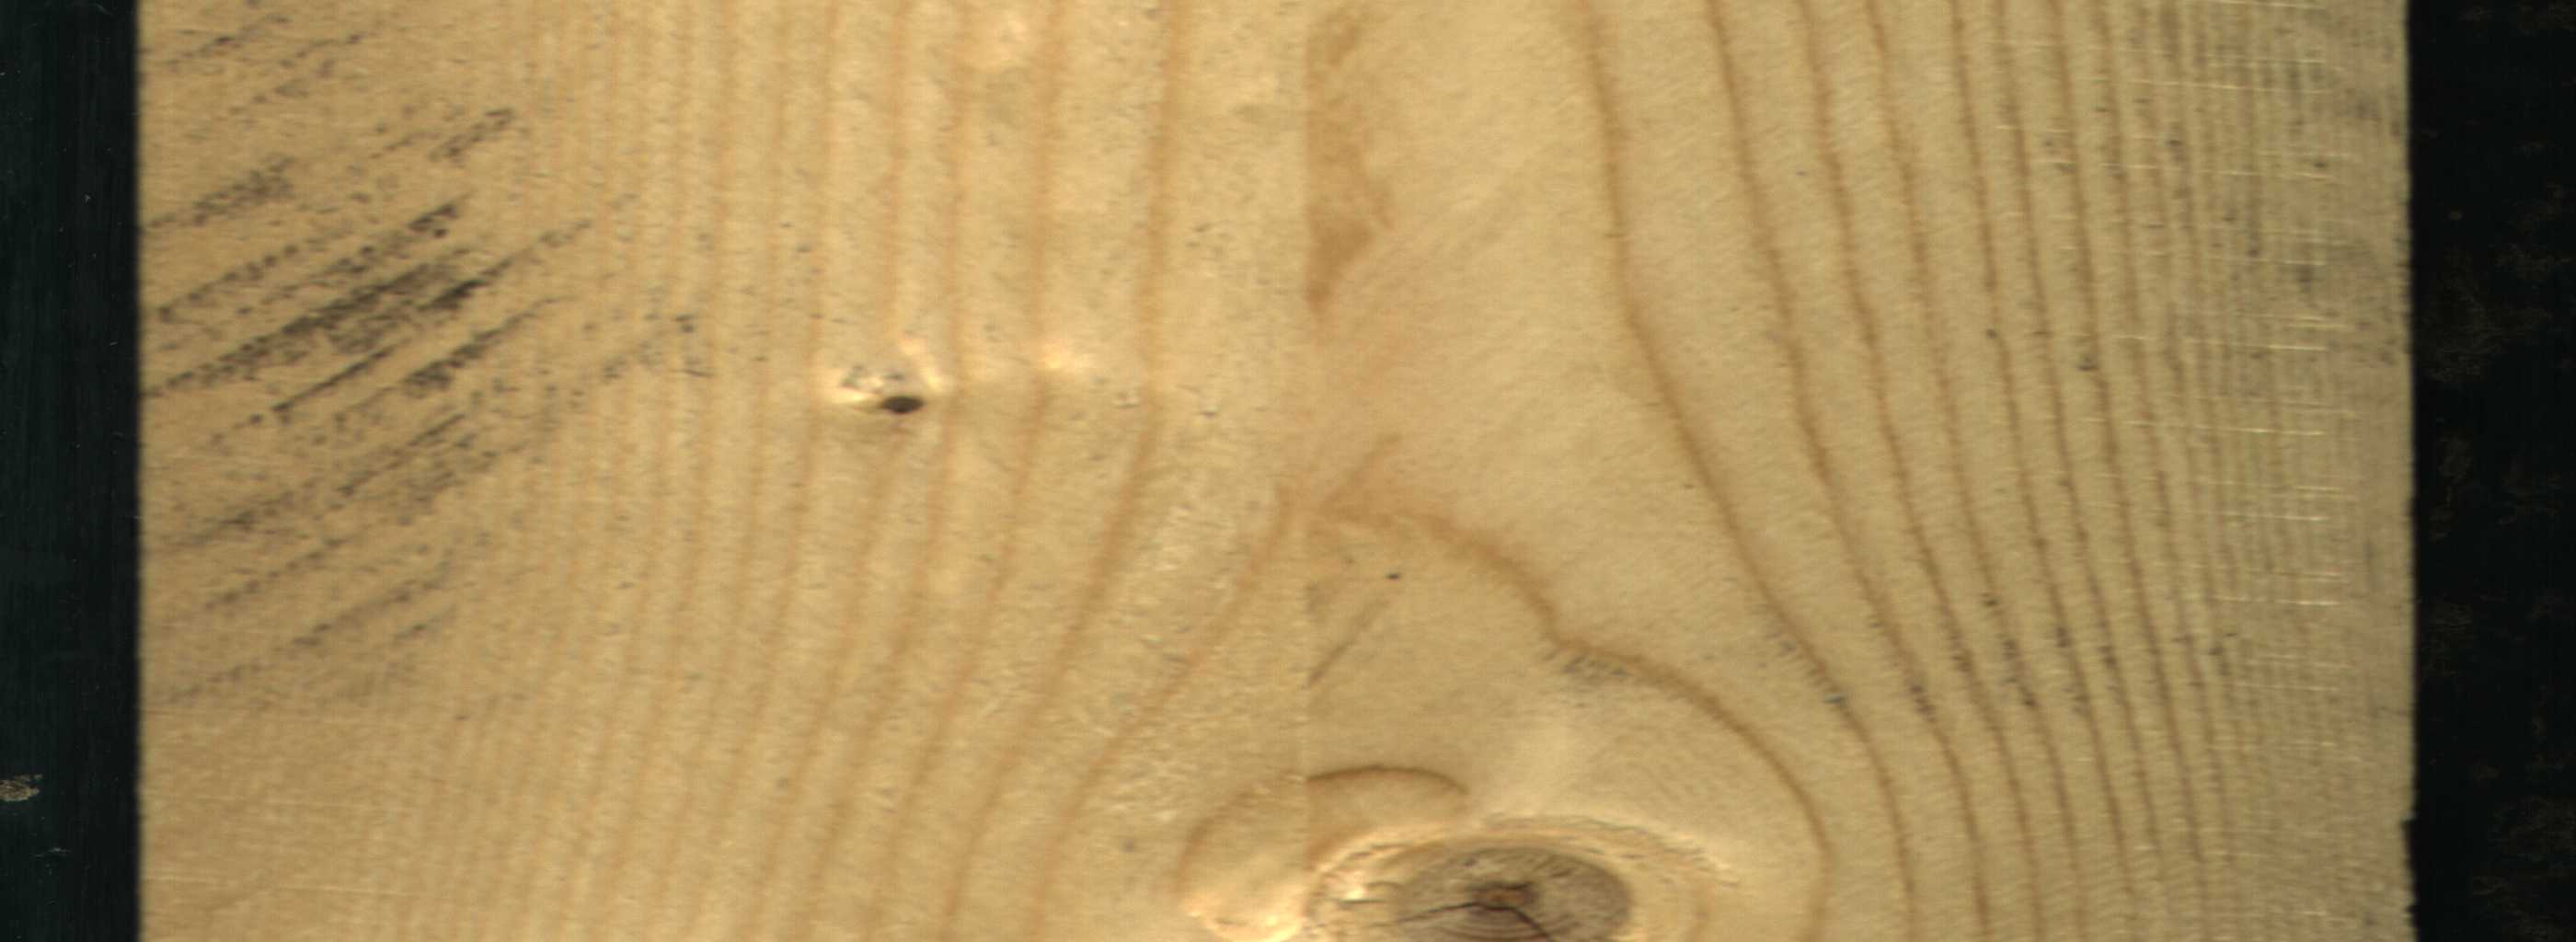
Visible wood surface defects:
knot_with_crack
Live_Knot